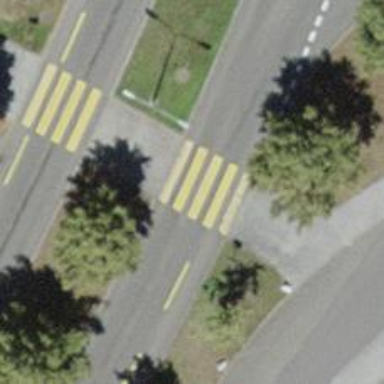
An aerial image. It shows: Uncontrolled zebra crossing with yellow markings on the road.